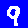
Digit: 9